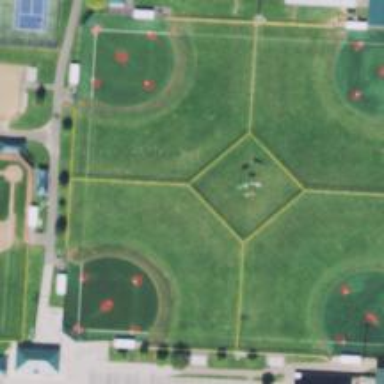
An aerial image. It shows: Baseball pitch for leisure land.